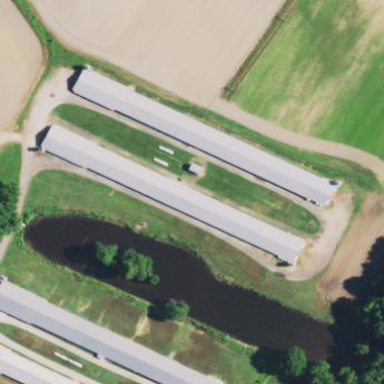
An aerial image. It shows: Farm auxiliary building.